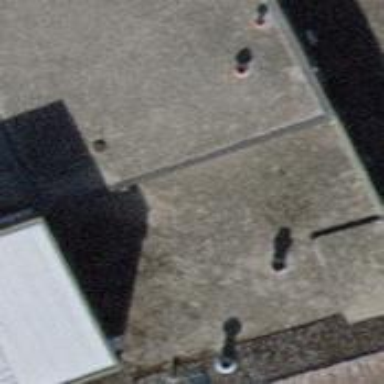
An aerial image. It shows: Part of building.